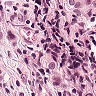
Metastatic tissue present: yes